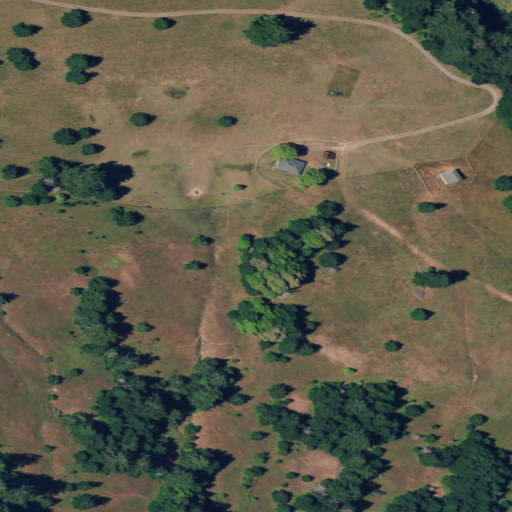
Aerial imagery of plain(s) in California named Harrow Prairie containing grassland, shrub, open development, evergreen forest, and medium intensity development